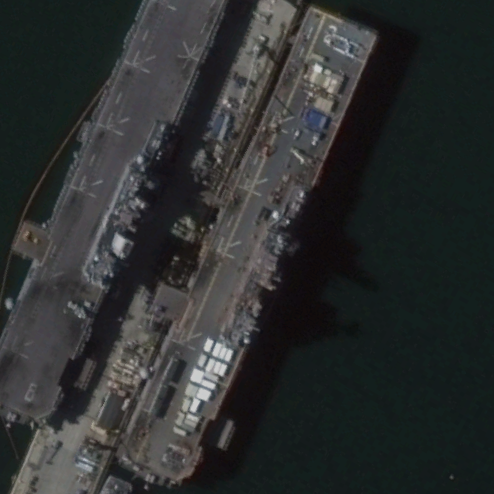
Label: assault